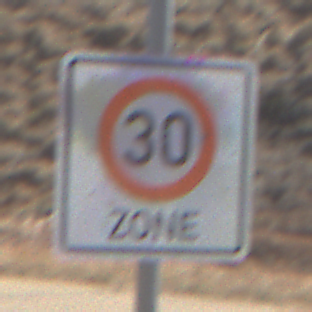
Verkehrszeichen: BeginnZone30
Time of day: Midday
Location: Outdoor (RoadRail)
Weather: Clear
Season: Summer
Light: Natural